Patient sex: F
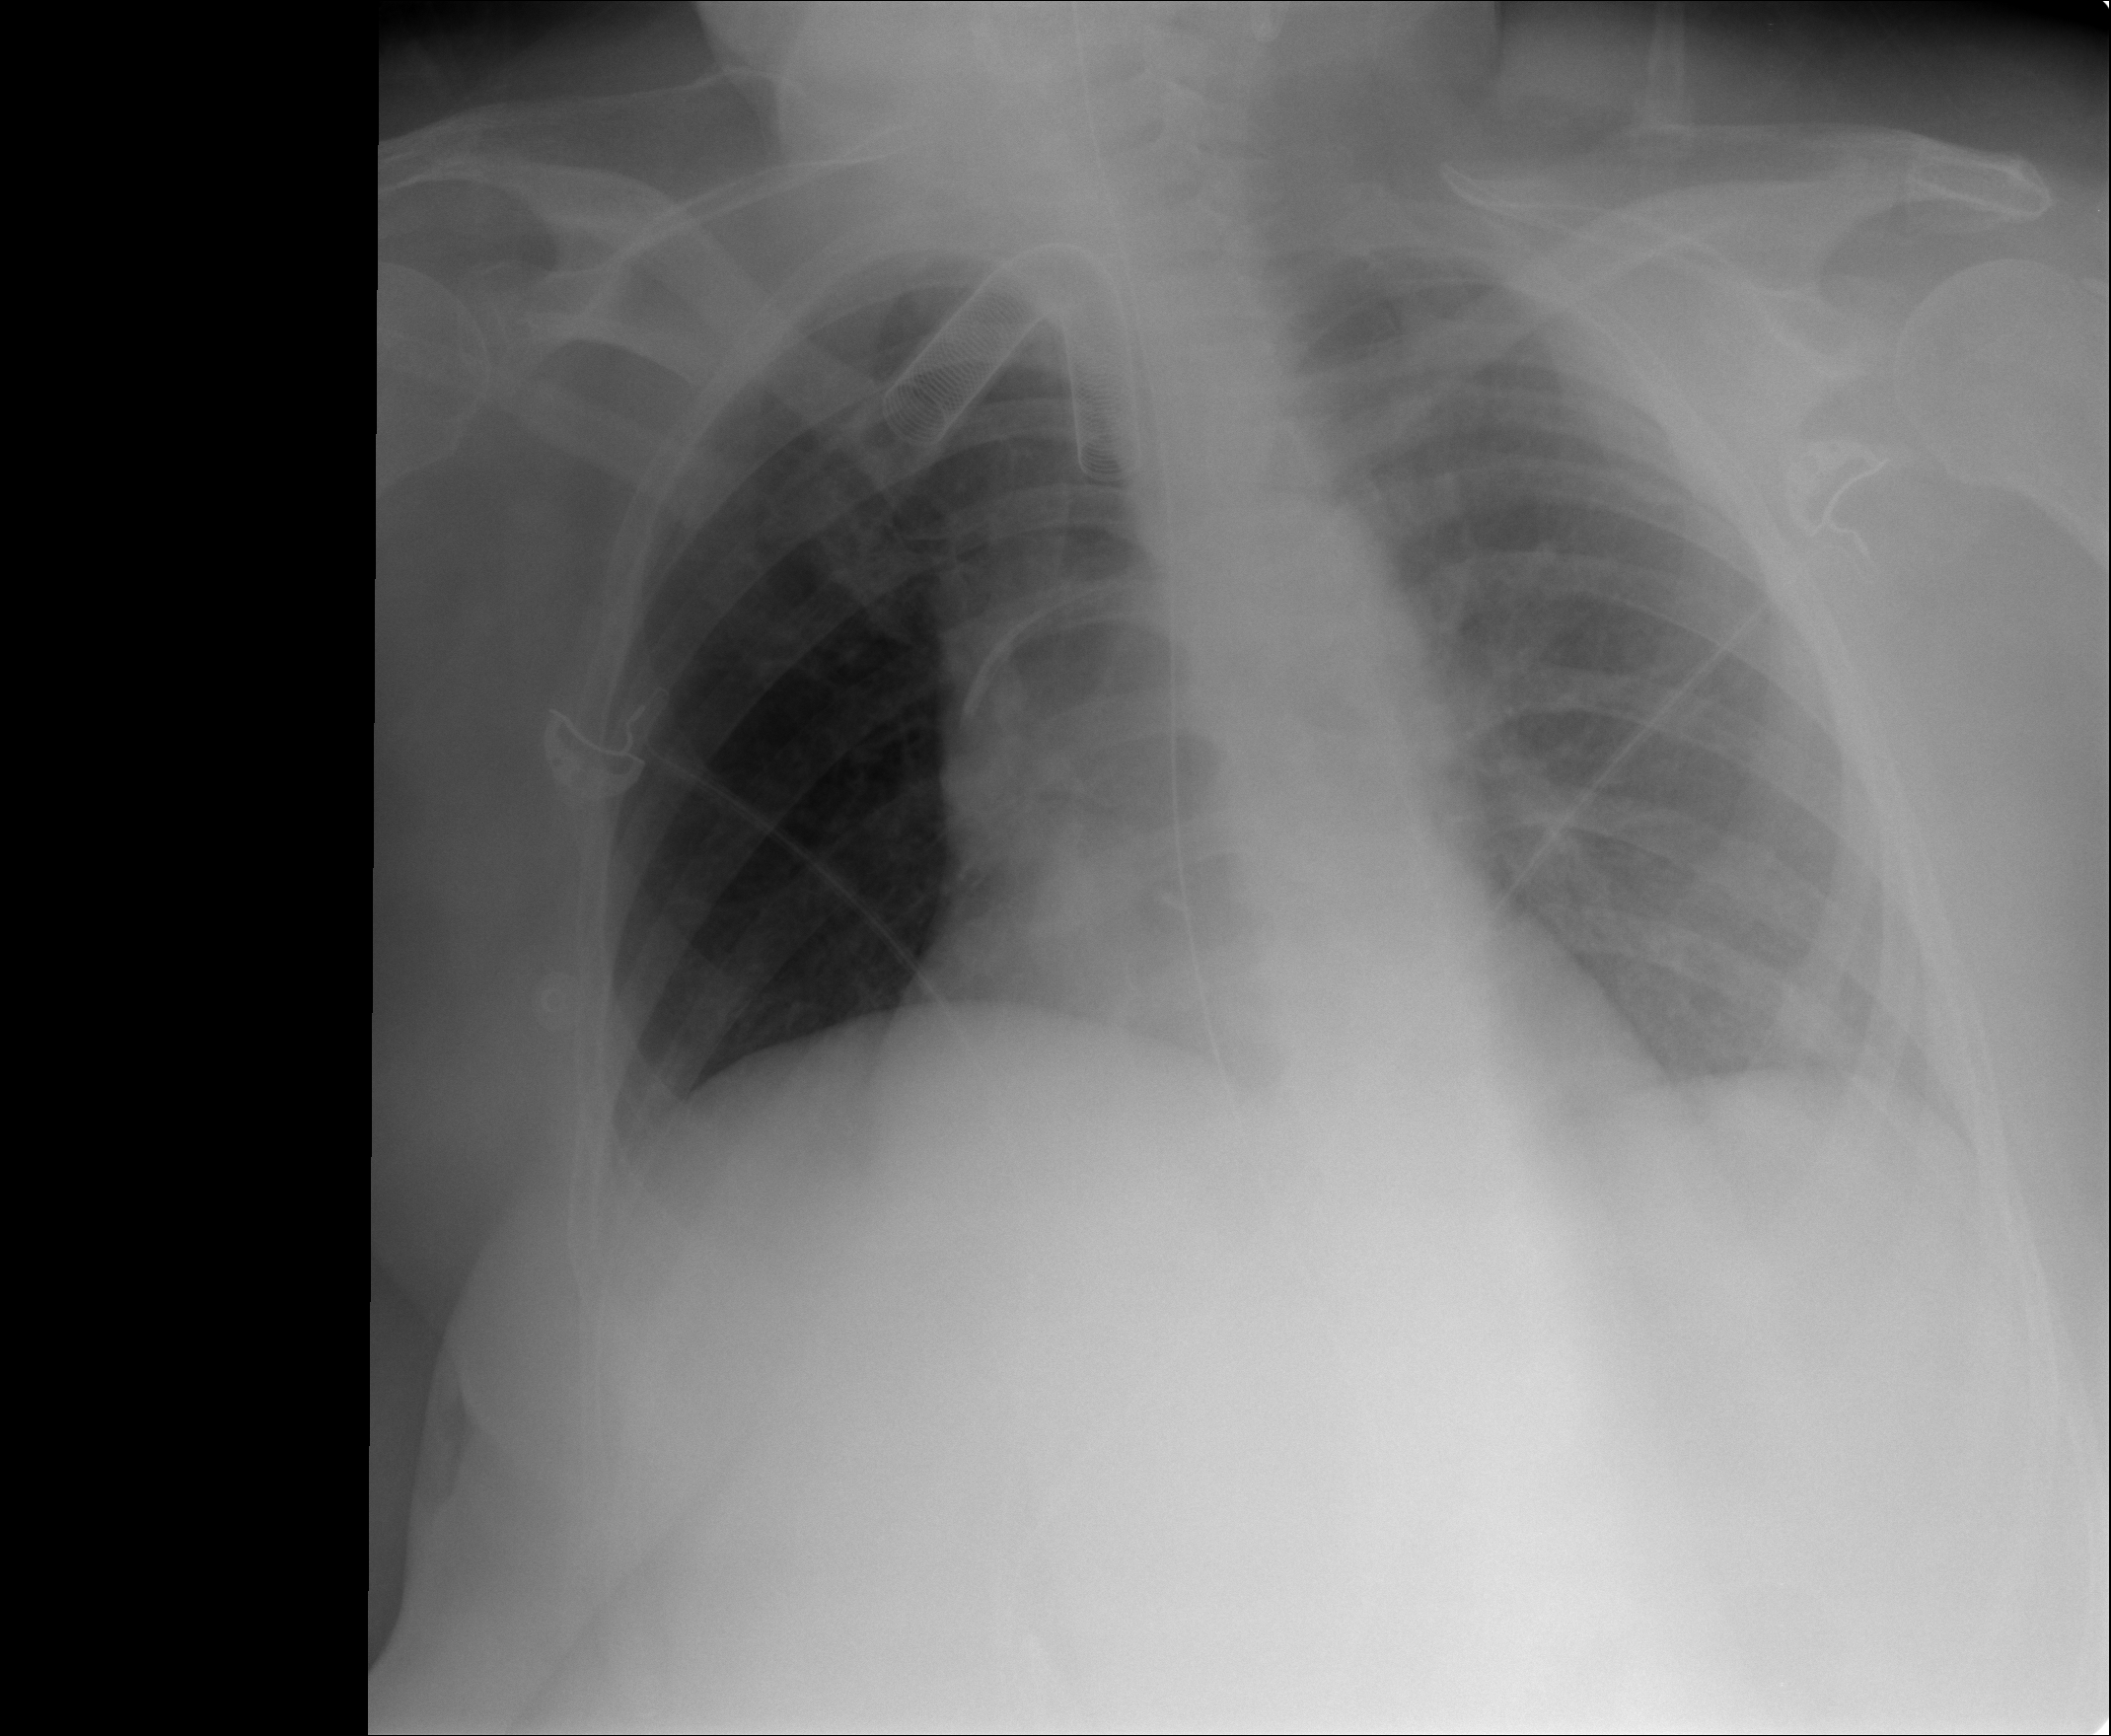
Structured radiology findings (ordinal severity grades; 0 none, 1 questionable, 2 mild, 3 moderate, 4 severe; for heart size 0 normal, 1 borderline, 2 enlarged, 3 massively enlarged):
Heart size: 1
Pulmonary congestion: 2
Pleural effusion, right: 1
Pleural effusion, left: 3
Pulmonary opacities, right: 2
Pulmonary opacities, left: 0
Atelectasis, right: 0
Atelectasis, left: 2